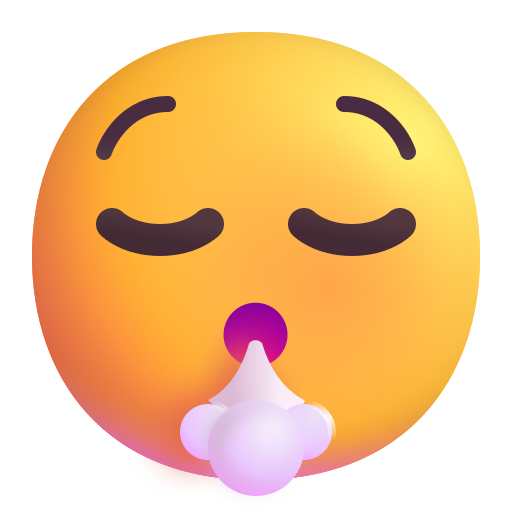
face exhaling color